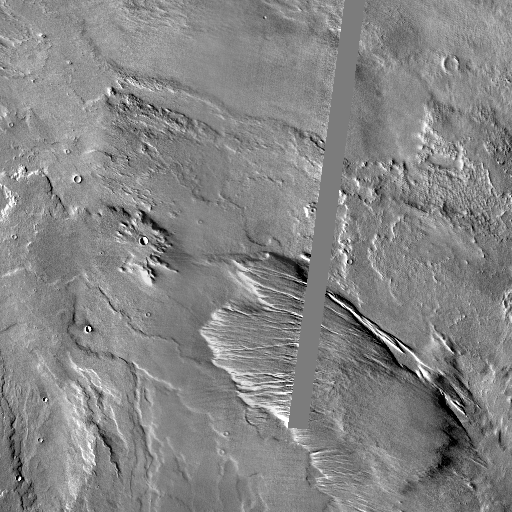
Crater classes present: Background, Other, Buried